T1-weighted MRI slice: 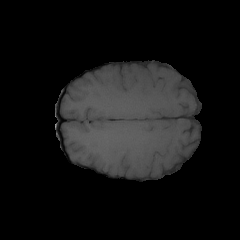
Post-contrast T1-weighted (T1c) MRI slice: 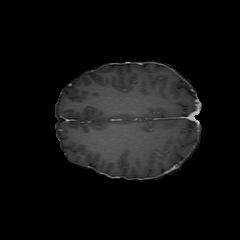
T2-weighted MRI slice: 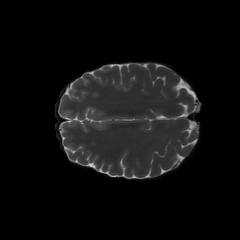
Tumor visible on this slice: no